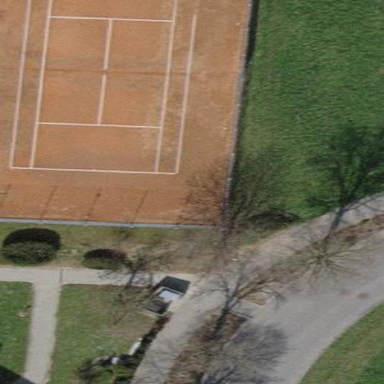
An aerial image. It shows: Tennis court on pitch.